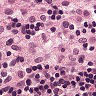
Metastatic tissue present: no